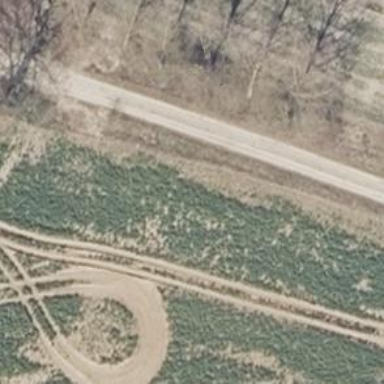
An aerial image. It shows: Unclassified road.